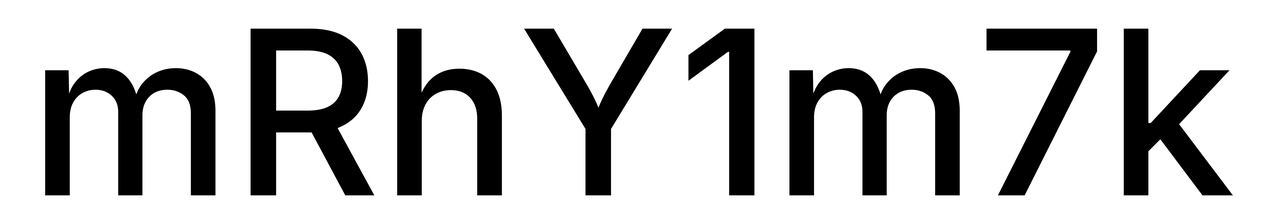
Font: Inter_Medium